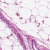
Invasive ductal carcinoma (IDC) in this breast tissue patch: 0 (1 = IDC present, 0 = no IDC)